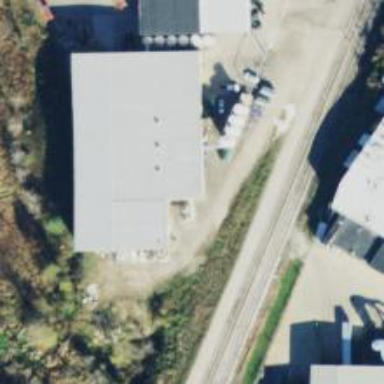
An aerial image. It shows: Industrial building.